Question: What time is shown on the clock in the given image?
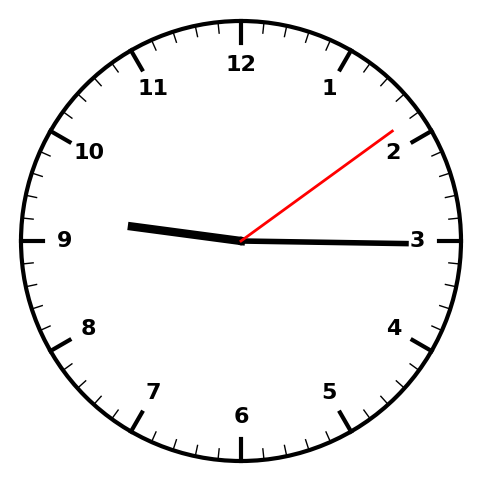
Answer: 09:15:09